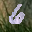
Label: 6